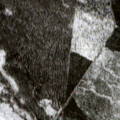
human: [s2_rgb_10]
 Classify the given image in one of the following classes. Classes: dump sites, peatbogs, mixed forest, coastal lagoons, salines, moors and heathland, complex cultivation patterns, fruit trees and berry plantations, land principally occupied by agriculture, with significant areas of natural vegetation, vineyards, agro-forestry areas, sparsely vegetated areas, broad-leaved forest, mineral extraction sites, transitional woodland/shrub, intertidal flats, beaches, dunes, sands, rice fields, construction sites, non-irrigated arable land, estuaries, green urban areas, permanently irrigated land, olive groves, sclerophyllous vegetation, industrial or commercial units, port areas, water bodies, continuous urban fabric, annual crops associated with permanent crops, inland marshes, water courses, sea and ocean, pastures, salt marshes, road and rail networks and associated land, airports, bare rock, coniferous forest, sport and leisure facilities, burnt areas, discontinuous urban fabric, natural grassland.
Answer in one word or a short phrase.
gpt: coniferous forest, transitional woodland/shrub